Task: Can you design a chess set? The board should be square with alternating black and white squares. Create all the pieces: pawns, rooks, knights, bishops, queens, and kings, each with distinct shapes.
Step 4874:
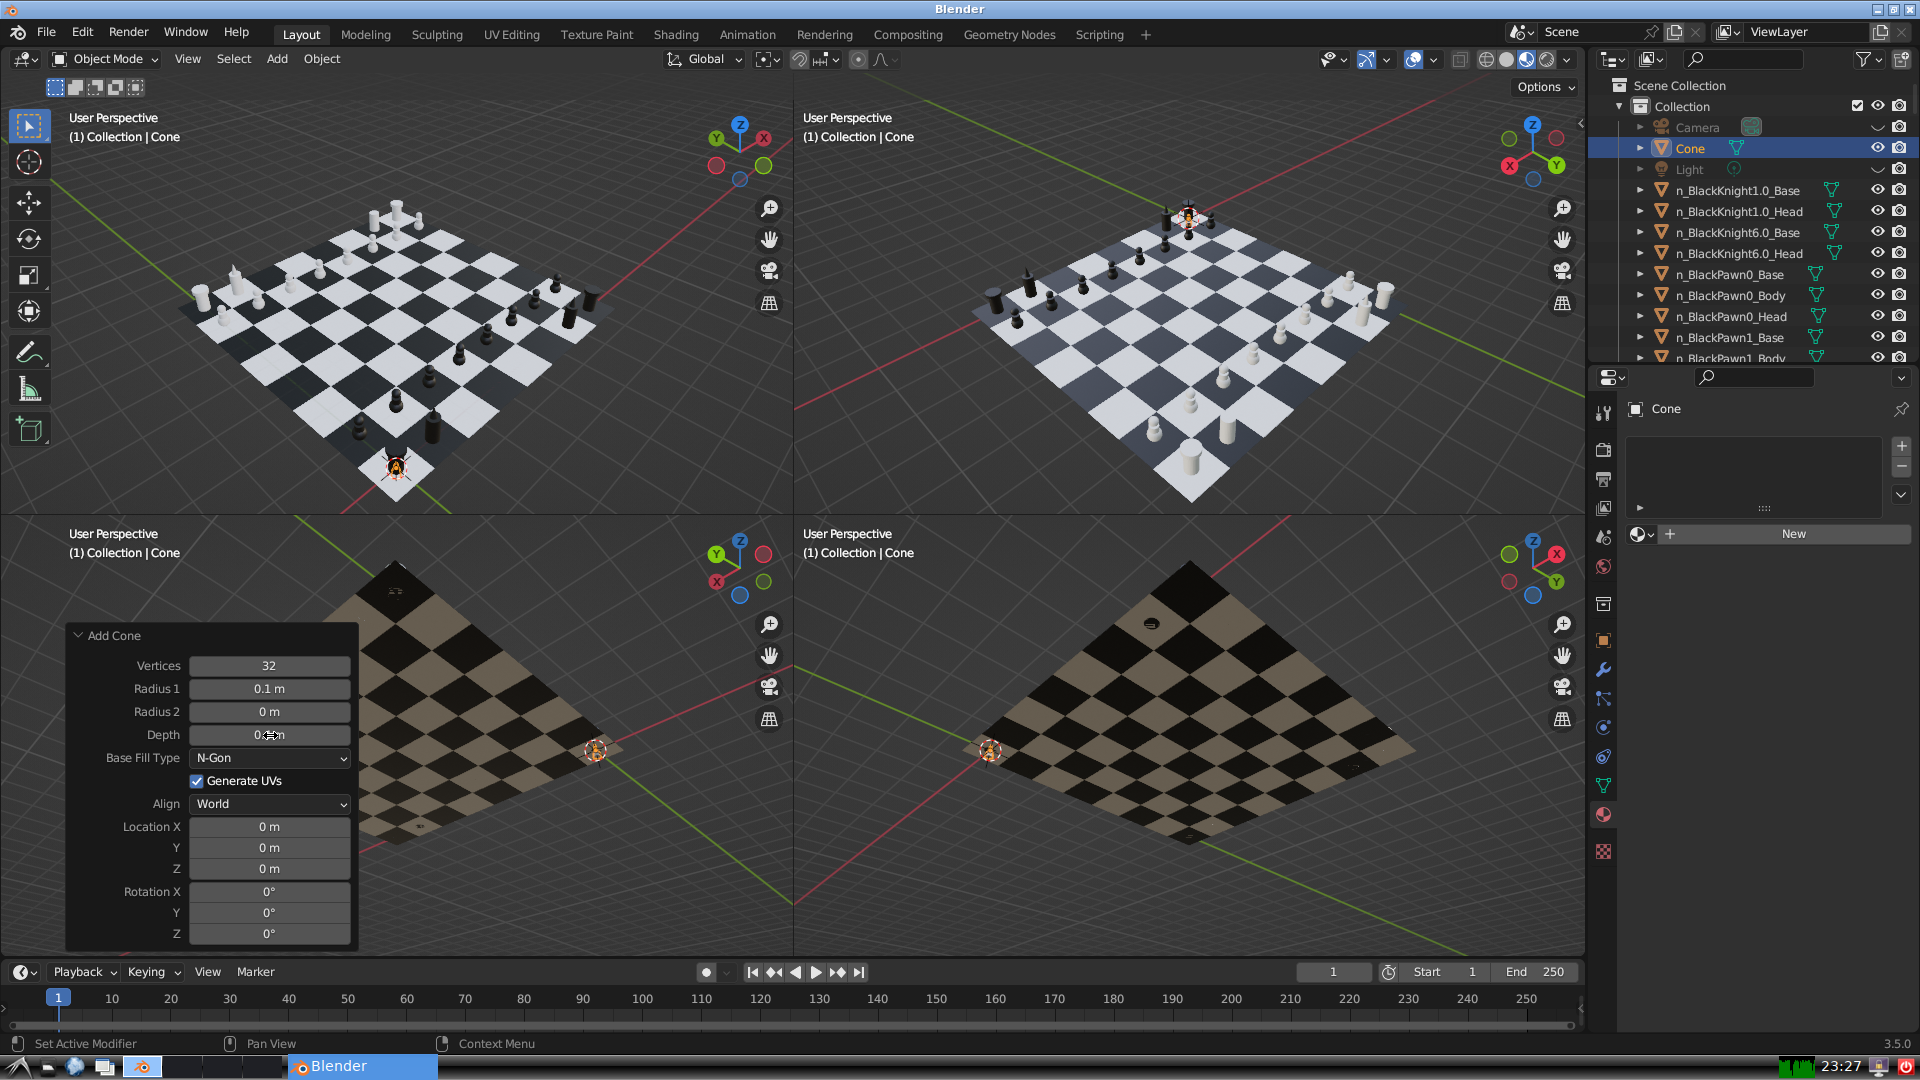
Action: click: no